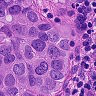
Metastatic tissue present: yes